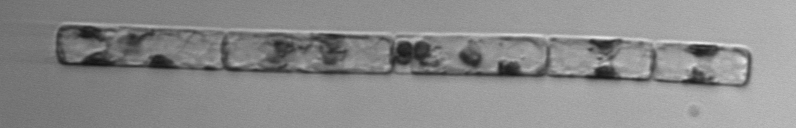
Label: Guinardia_delicatula_TAG_internal_parasite